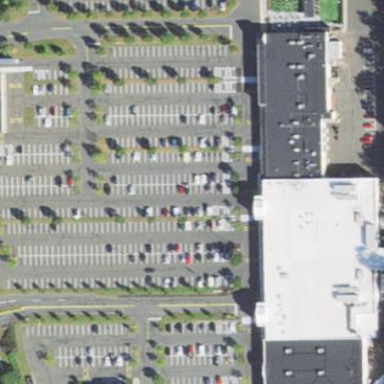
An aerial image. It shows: Retail area.